Brain MRI, t2w sequence, axial 2D slice.
Patient: age 46, sex F, weight 90 kg, height 1.9 m
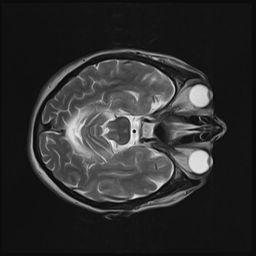